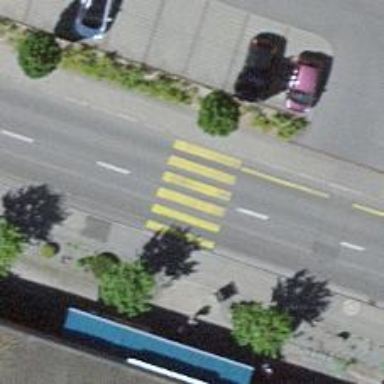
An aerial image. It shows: Uncontrolled zebra crossing with notable zebra markings.